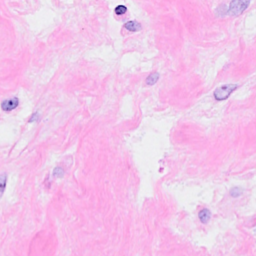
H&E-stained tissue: Breast